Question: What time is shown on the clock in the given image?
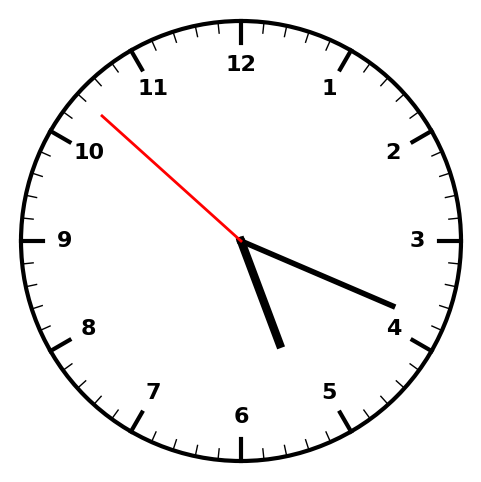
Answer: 05:18:52